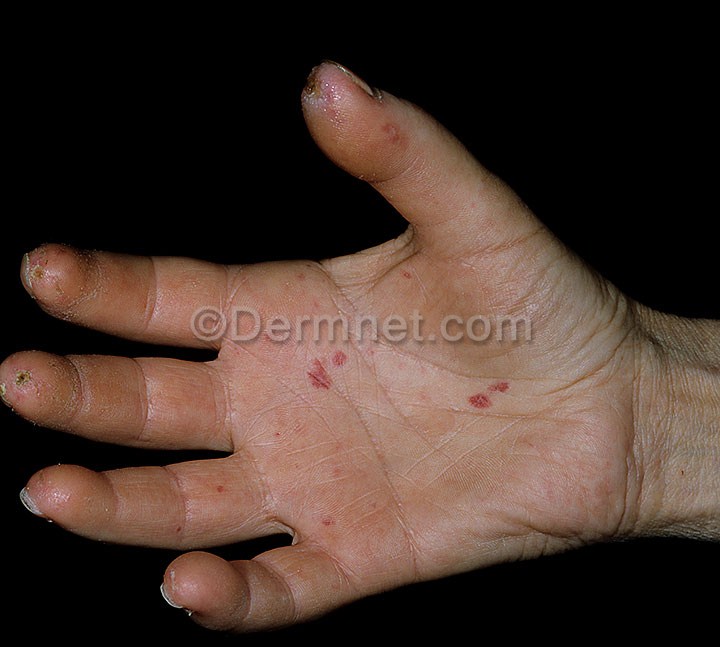
Disease: Lupus and other Connective Tissue diseases